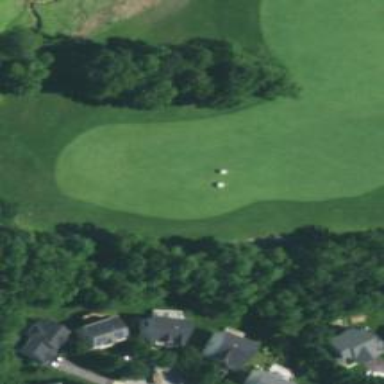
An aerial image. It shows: Golf hole.